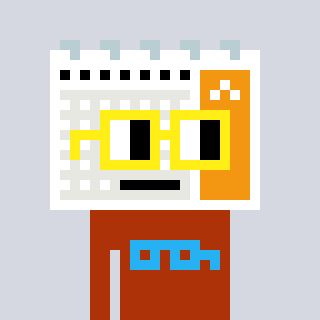
a pixel art character with square yellow glasses, a calendar-shaped head and a hotbrown-colored body on a cool background